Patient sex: M
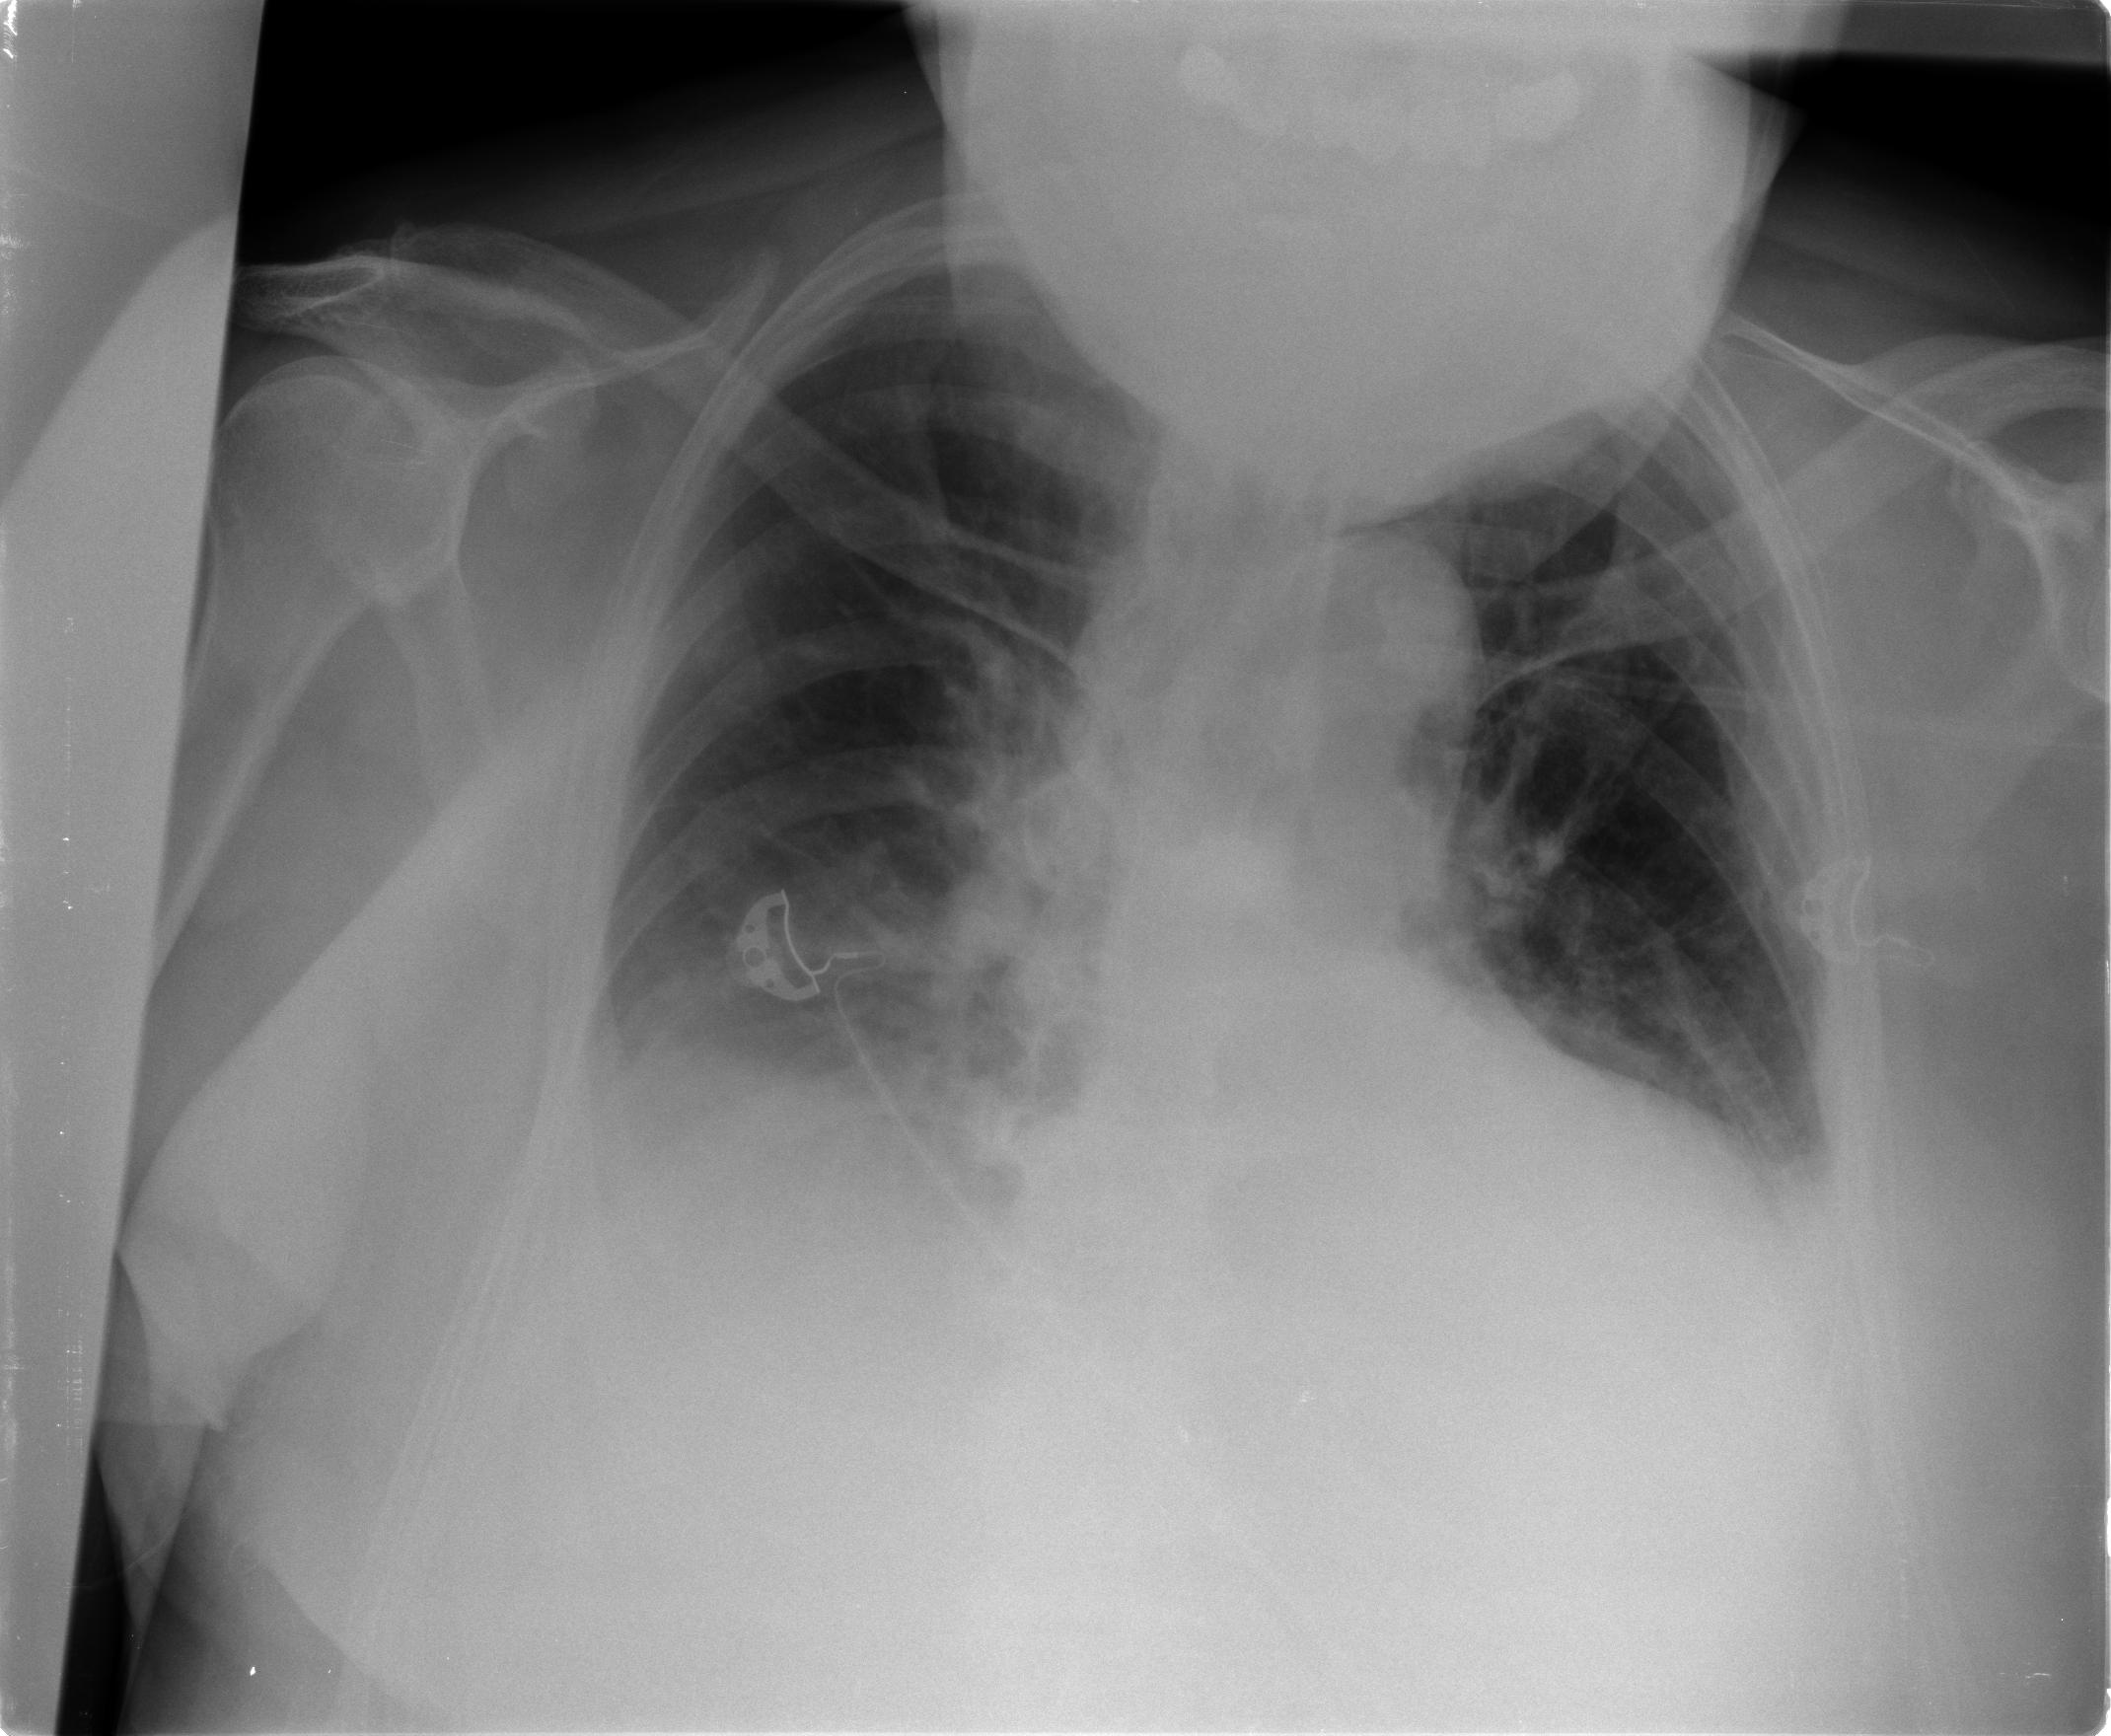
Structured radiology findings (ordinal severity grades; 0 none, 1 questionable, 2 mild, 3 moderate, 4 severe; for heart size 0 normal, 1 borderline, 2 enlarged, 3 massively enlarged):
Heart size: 1
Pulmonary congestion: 2
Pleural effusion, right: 2
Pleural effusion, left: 2
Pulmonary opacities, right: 2
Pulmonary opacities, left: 0
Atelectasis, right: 2
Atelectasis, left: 2